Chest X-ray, AP view. Patient: 64 years old, sex M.
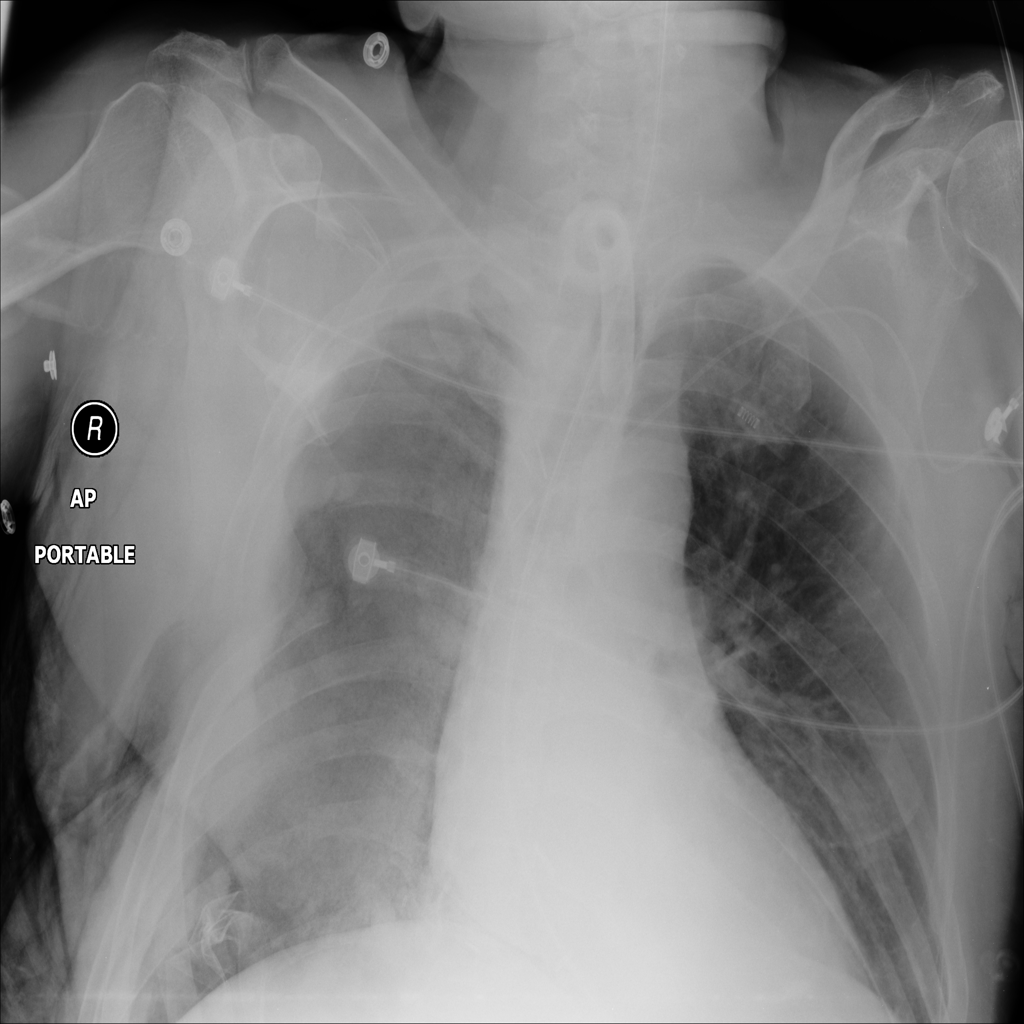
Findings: Consolidation